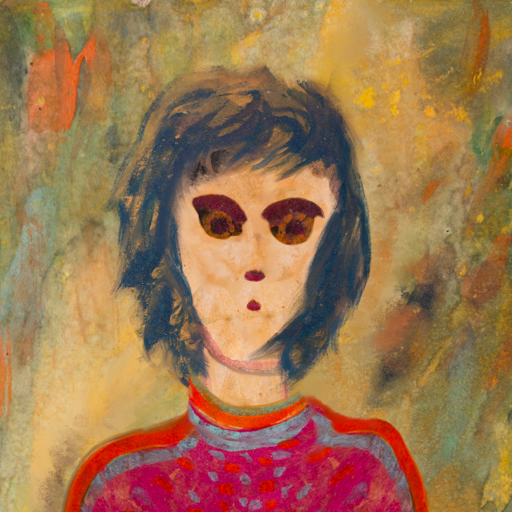
Background: Comrade, Head And Neck Front: Childish, Face Front: Doll, Bust: Sisters, Hair Front: InTheSun, Head Accessory: Blank, Second Necklace: Blank, Necklace: Sisters, Baby: Blank